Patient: sex M, age 57
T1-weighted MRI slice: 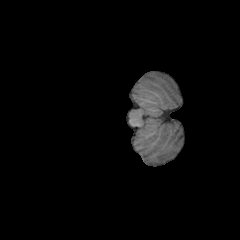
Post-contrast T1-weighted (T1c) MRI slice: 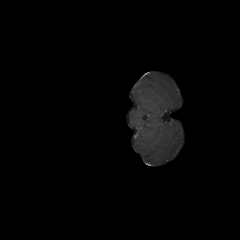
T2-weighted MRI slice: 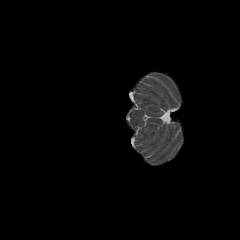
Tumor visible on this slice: no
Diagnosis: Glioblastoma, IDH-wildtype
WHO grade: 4